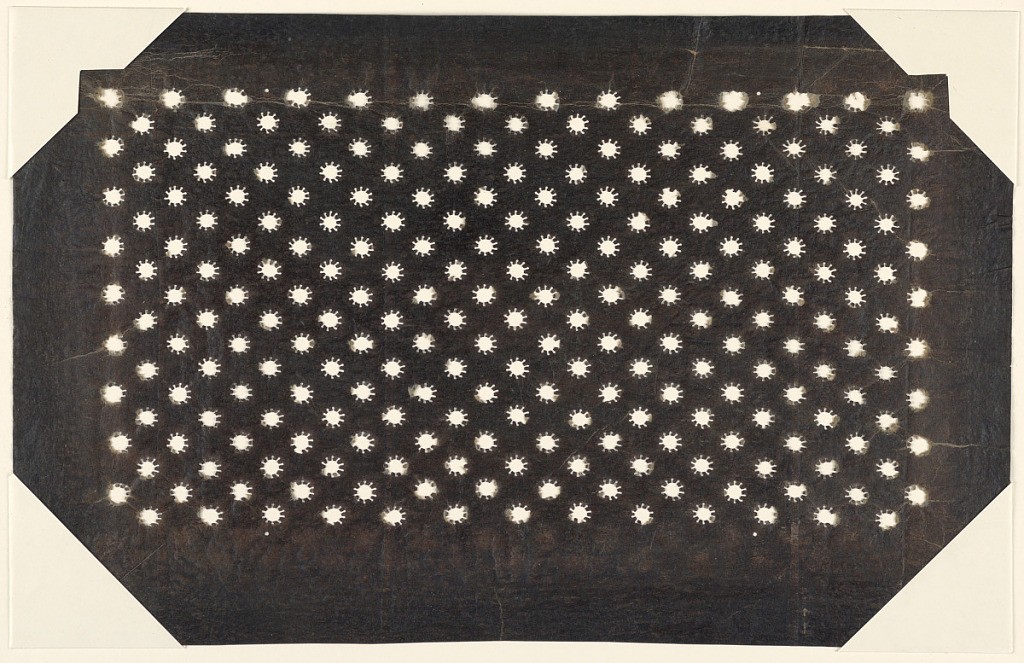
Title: Punch-Carving Pattern
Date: late 18th - early 19th century
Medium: Mulberry paper (kozo washi) treated with fermented persimmon tannin (kakishibu)
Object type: Katagami
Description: Tiny forms in the shape of a star or organic object create this design. The shapes, perfectly aligned, create a horizontal grid. The edges of this stencil are not in great condition. Some of the shapes appear to be worn away.